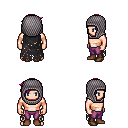
a pixel art fantasy rpg character, male body template, human, light skin, black tattered cape, magenta pants, pink pixie cut hairstyle, chain hood, brown shoes, four views (front, back, left, right), 2x2 character sprite sheet, small pixel art, hard edges, no anti-aliasing